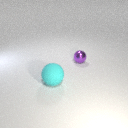
large cyan rubber sphere in front of small purple metal sphere